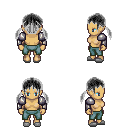
a pixel art fantasy rpg character, female body template, human, tanned skin, steel arm armor, teal pants, gray twin-tailed hairstyle, white slippers, four views (front, back, left, right), 2x2 character sprite sheet, small pixel art, hard edges, no anti-aliasing